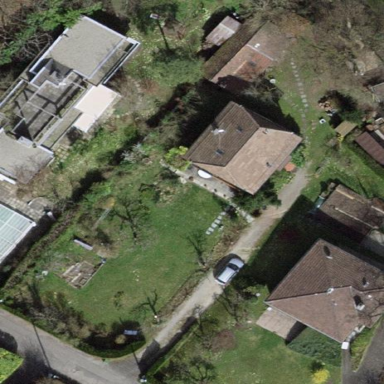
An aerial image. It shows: Garden enclosed by fence.